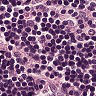
Metastatic tissue present: no